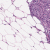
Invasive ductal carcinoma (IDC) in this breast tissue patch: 1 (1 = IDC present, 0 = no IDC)